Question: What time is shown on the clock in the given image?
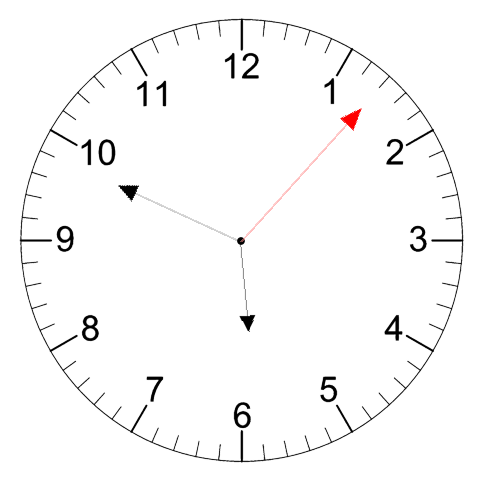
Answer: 05:49:07